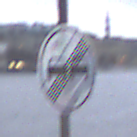
Verkehrszeichen: EndeUeberholverbot
Umgebung: Outdoor, Urban
Tageszeit: MorningAfternoon
Wetter: Overcast
Licht: Natural
Jahreszeit: NotSpecified
Kontrast: LowContrast